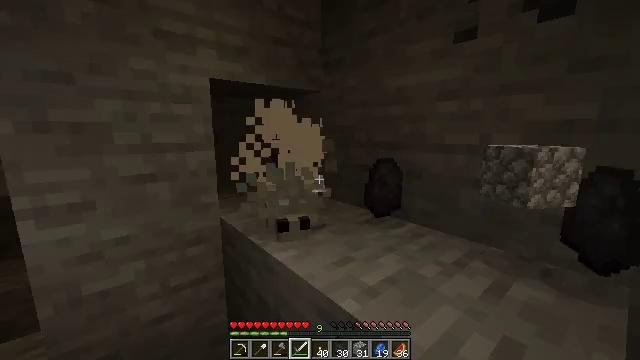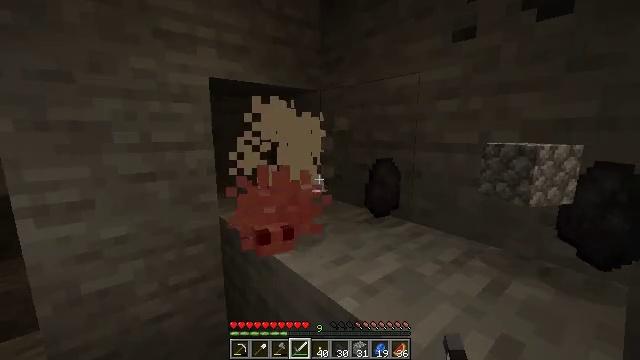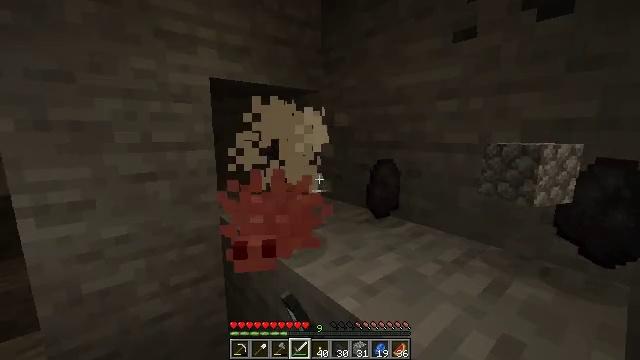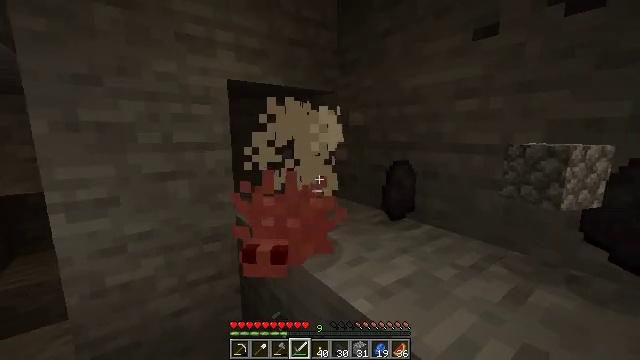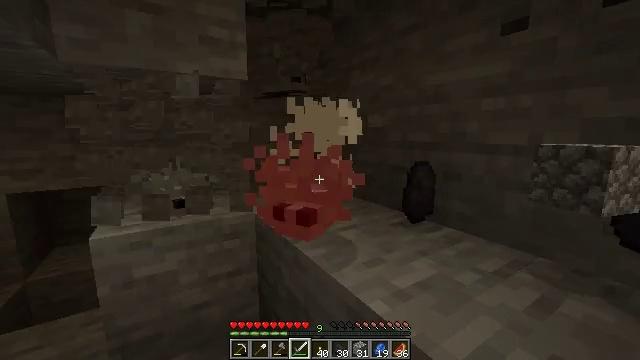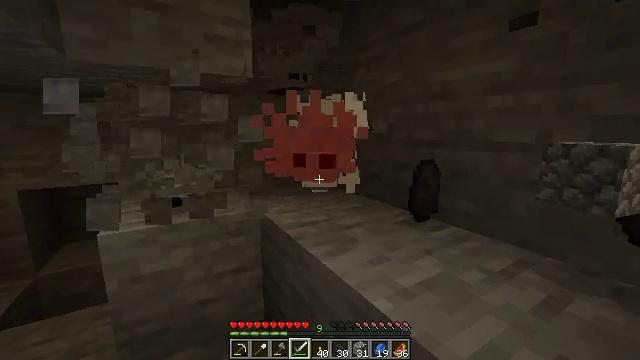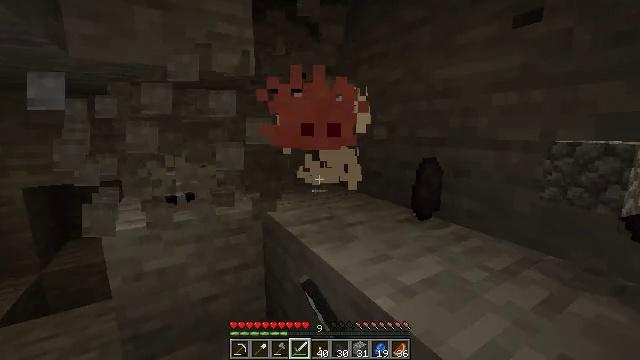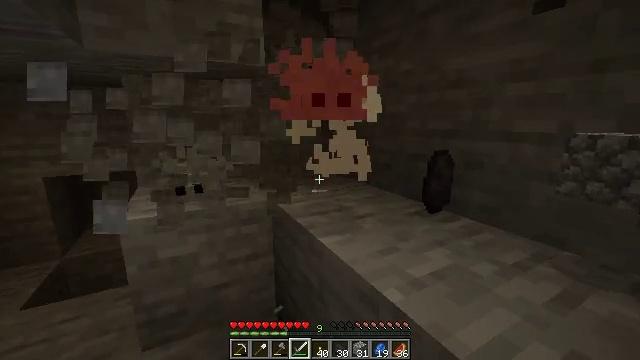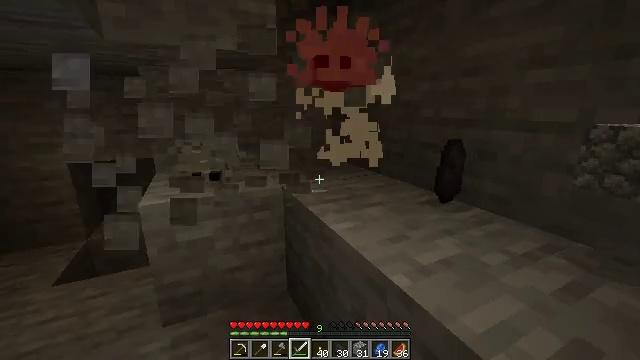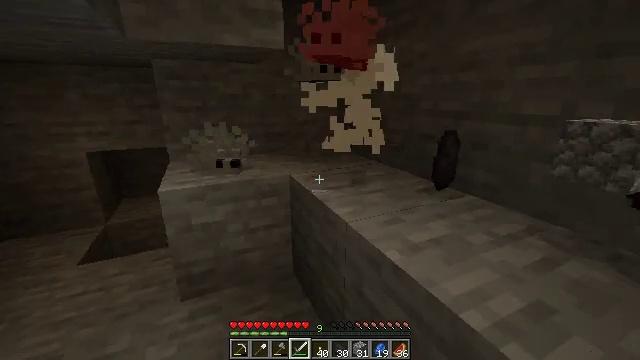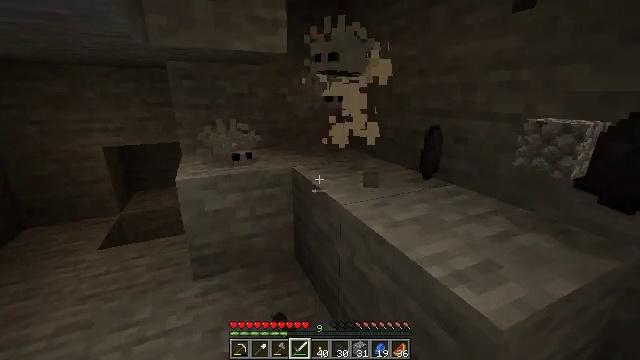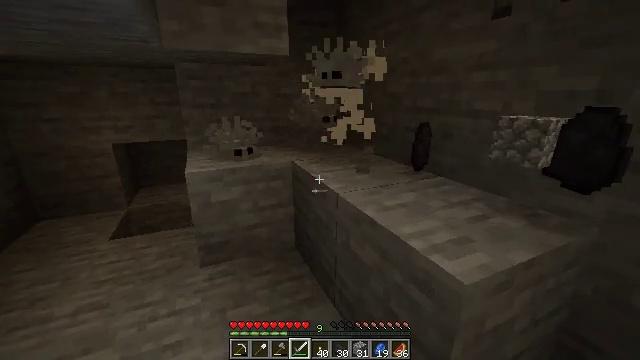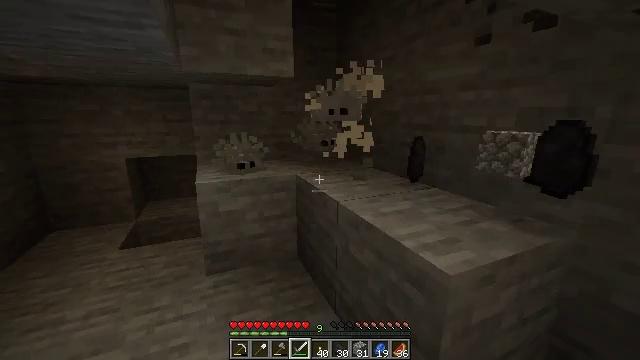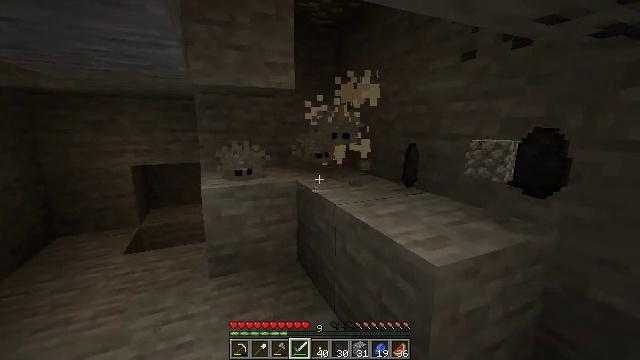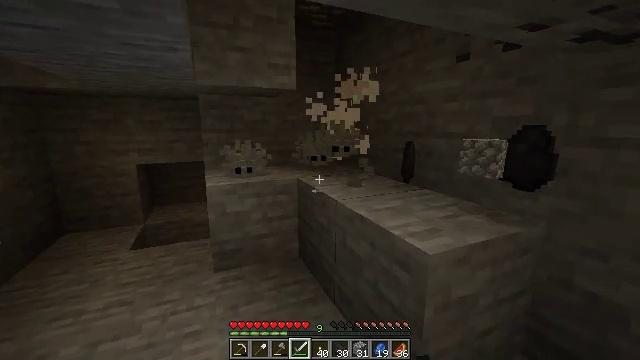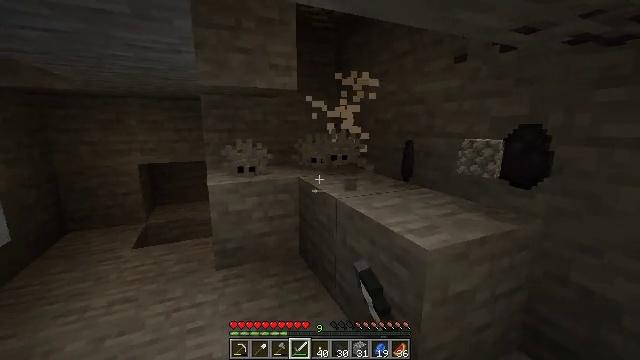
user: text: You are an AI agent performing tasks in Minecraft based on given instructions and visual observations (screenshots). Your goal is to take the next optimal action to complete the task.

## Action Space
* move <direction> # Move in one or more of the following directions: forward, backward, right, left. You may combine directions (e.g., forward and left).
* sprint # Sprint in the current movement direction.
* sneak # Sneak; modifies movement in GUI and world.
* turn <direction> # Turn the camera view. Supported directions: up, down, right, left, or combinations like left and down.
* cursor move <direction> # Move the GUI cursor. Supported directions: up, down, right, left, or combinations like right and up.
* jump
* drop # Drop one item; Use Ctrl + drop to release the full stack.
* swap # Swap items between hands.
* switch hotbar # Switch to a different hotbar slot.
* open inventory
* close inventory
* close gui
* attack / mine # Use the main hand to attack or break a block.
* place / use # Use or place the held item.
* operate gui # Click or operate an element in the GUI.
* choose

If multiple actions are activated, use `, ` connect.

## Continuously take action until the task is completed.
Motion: motion action
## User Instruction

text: Kill a silverfish.
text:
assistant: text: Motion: attack / mine
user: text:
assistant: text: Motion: attack / mine
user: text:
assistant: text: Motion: turn left, attack / mine
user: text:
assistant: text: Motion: turn left
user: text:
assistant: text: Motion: turn left, attack / mine
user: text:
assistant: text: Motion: attack / mine
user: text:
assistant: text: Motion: turn left and down, attack / mine
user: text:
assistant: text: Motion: move back, turn left and down
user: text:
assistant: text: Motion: move back, turn left and down, attack / mine
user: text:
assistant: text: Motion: move back, attack / mine
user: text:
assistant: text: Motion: move back, attack / mine
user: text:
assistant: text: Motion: move back, turn up
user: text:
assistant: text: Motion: turn up
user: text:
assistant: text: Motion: attack / mine
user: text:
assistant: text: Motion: attack / mine
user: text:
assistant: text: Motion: attack / mine
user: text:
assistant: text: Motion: no_op
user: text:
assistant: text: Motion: attack / mine
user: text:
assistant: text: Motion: attack / mine
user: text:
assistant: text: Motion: attack / mine
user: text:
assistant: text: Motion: move forward
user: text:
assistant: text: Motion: move forward
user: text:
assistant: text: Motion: move forward, attack / mine
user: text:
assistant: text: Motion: attack / mine
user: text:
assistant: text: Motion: attack / mine
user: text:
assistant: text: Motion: no_op
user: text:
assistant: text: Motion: attack / mine
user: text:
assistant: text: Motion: attack / mine
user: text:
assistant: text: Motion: attack / mine
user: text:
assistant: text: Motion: no_op